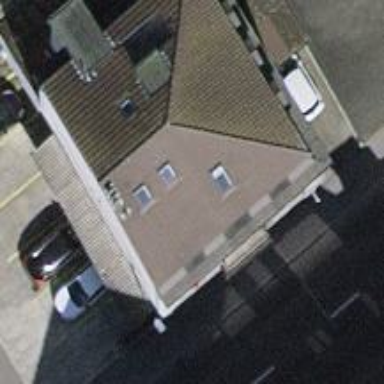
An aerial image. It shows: Driving school.